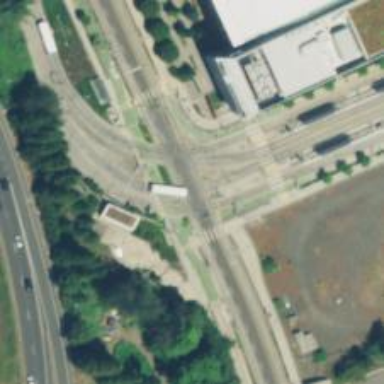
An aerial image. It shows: Busway road with light rail embedded rails on the asphalt surface.